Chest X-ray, PA view. Patient: 52 years old, sex M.
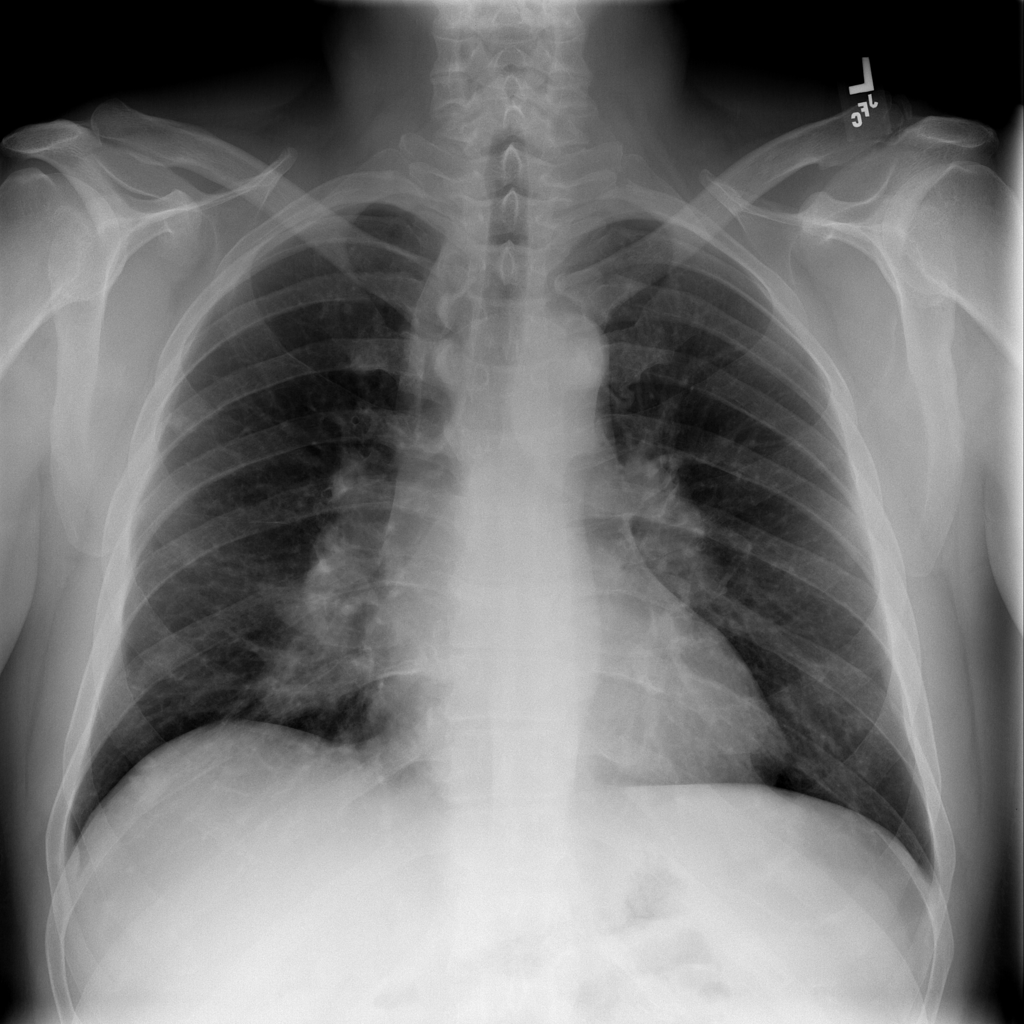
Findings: No Finding